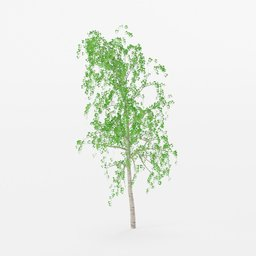
Label: nature